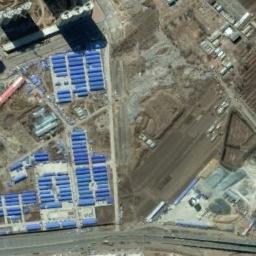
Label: industrial_area